Interaction volume radius: 10 \u00c5
Interaction volume height: 20 \u00c5
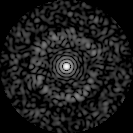
Disorder parameter: 0.8229